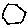
Label: hexagon